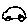
Label: car